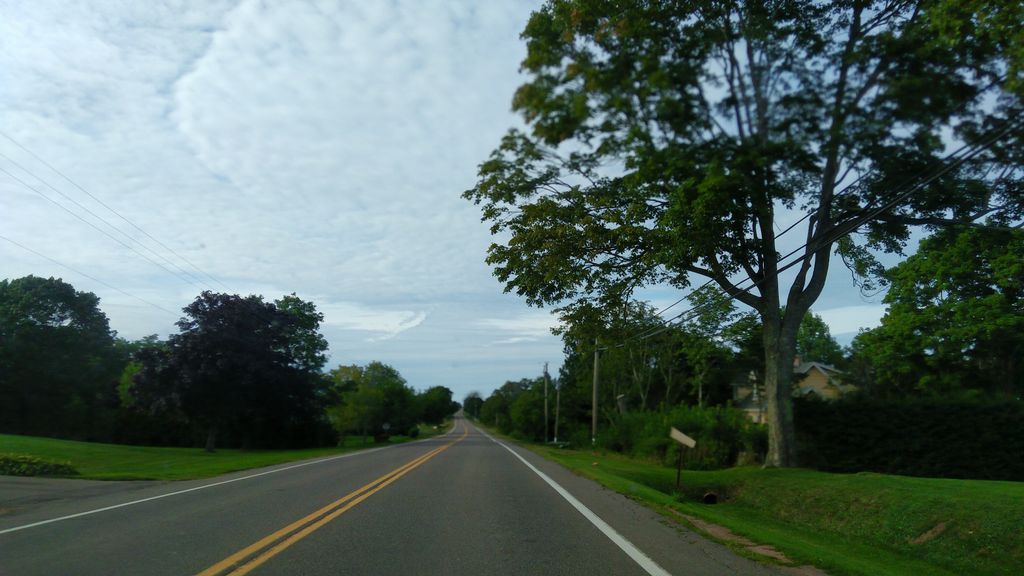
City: charlottetown